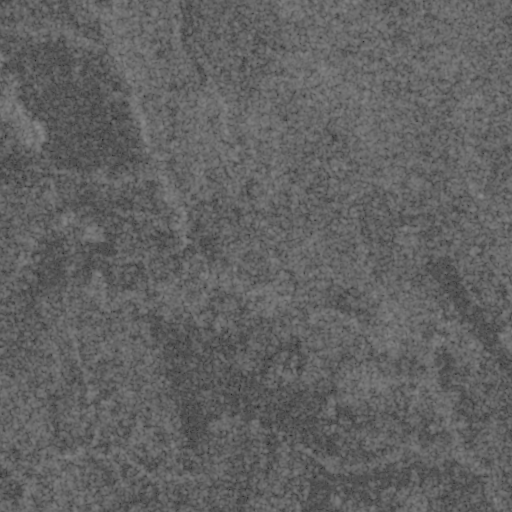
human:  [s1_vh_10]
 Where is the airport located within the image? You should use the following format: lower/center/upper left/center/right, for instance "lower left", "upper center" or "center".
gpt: The airport is located in the lower right of the image.
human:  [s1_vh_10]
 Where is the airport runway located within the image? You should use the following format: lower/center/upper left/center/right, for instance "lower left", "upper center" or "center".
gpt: The airport runway is located in the lower right of the image.
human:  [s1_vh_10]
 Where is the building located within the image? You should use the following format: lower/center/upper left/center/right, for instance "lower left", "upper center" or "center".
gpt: The building is located in the center right of the image.
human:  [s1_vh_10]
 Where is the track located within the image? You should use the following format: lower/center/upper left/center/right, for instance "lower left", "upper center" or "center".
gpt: There is no track in the image.

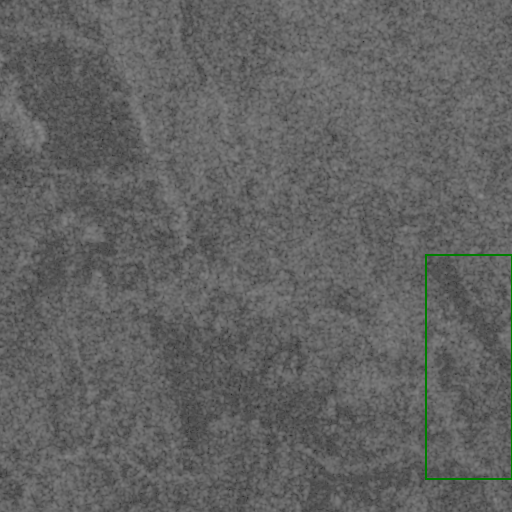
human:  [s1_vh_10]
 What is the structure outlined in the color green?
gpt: The structure outlined in green is an airport.
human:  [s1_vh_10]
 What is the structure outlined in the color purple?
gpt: There is no purple outline.